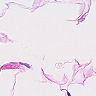
Metastatic tissue present: no